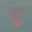
Label: 5